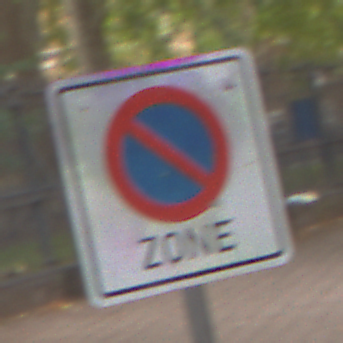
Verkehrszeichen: BeginnEingeschraenktesHalteverbotZone
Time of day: MorningAfternoon
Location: Outdoor (Urban)
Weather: Overcast
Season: NotSpecified
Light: Natural